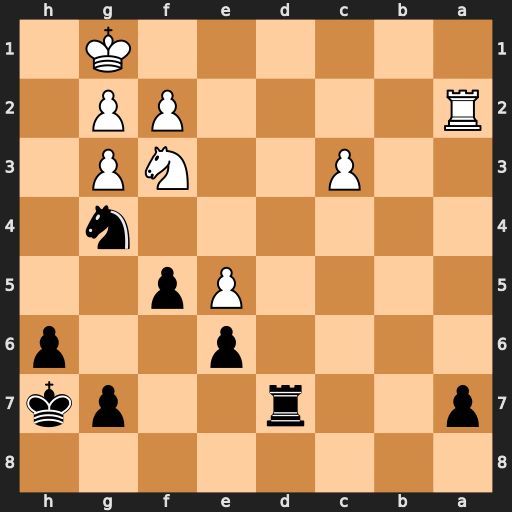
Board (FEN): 8/p2r2pk/4p2p/4Pp2/6n1/2P2NP1/R4PP1/6K1
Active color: b
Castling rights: -
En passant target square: -
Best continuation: Rd1+ Ne1 Rxe1#